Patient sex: F
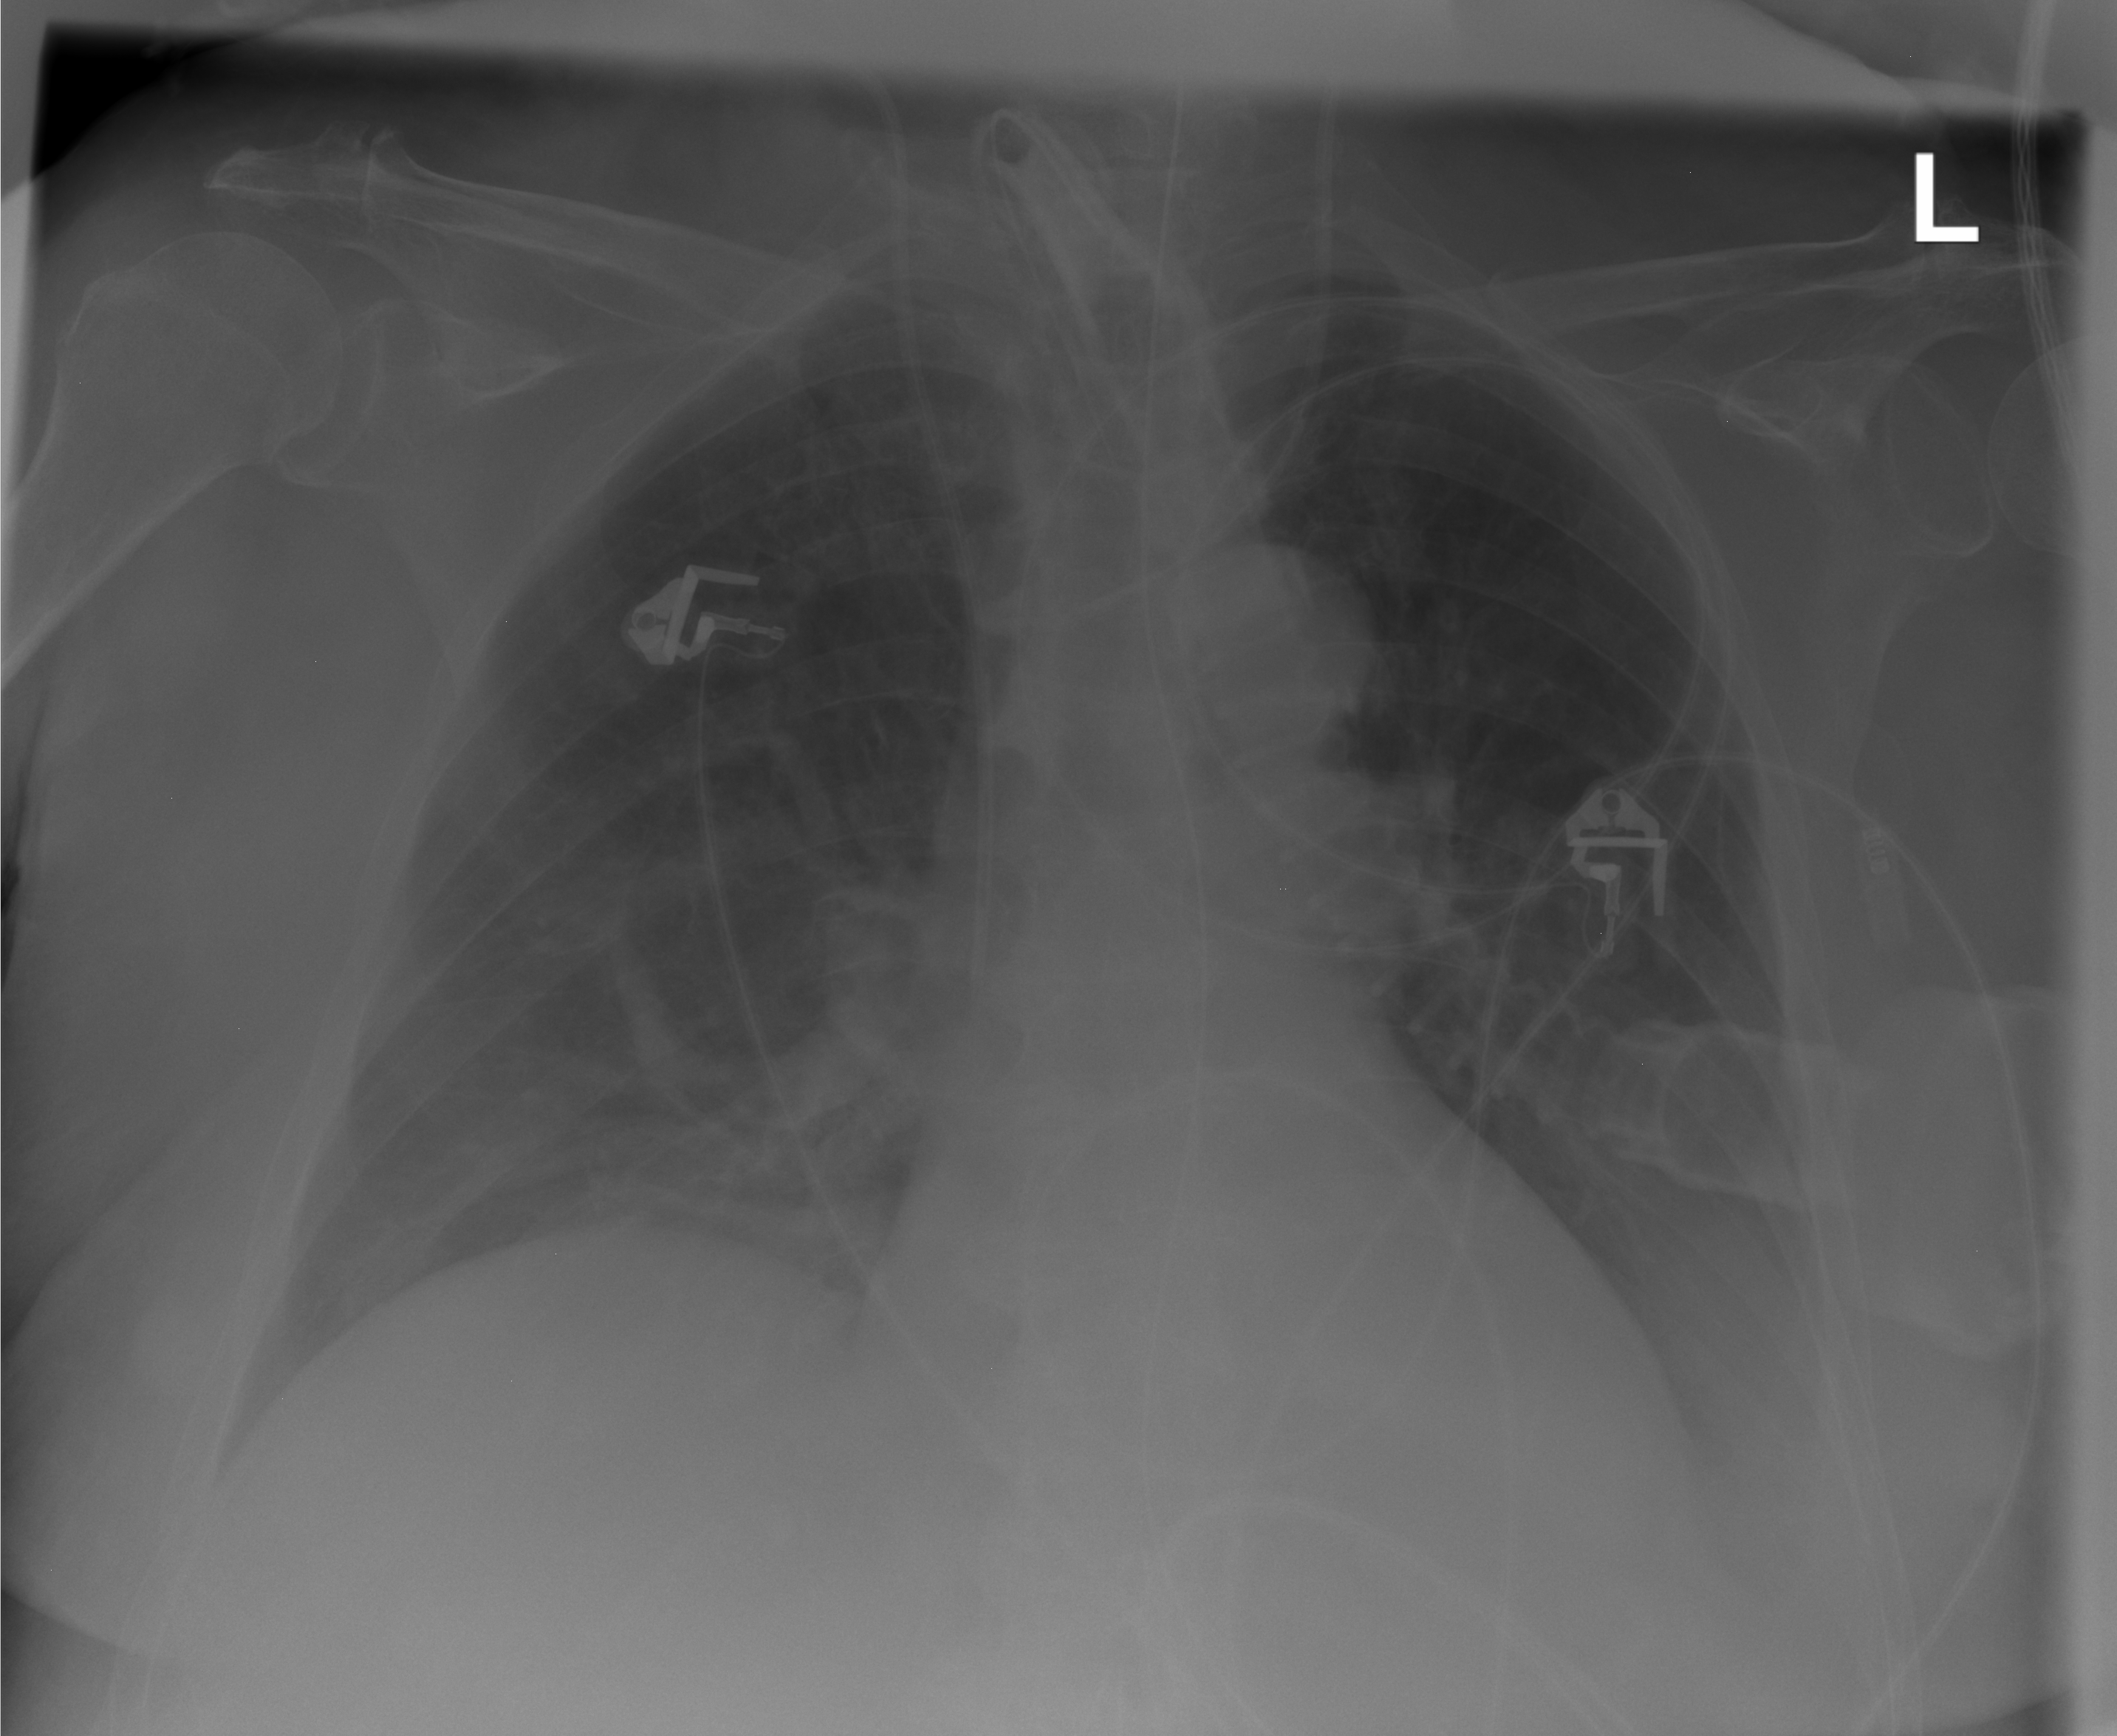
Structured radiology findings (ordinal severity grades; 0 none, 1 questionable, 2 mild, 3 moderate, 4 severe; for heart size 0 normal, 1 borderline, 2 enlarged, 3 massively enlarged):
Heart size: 0
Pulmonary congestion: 0
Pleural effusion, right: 0
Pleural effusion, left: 3
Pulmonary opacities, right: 0
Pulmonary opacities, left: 0
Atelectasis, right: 2
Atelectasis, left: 2